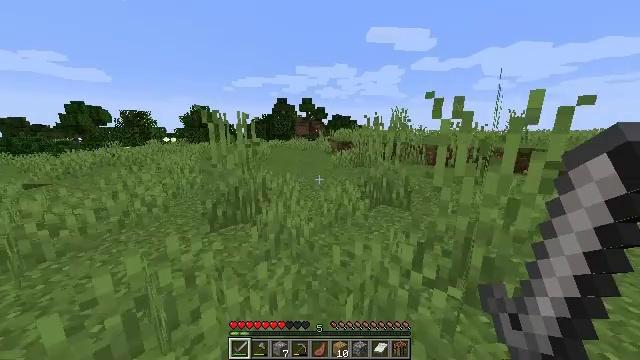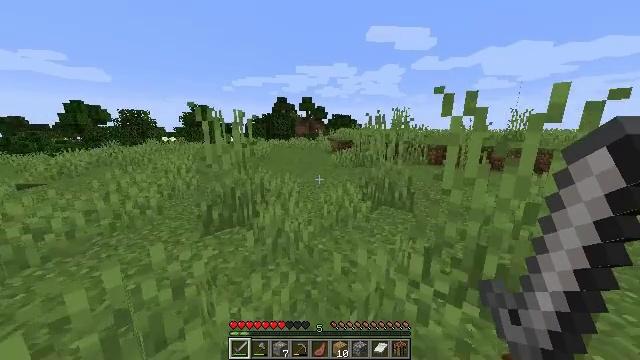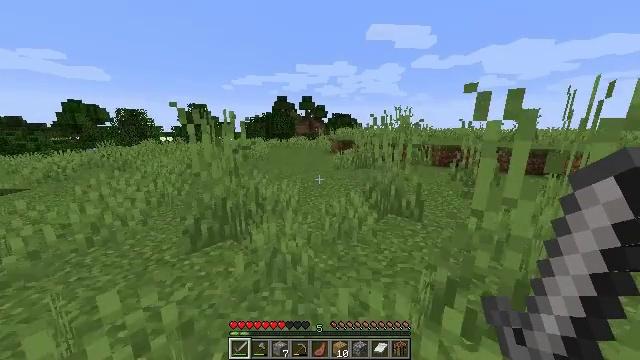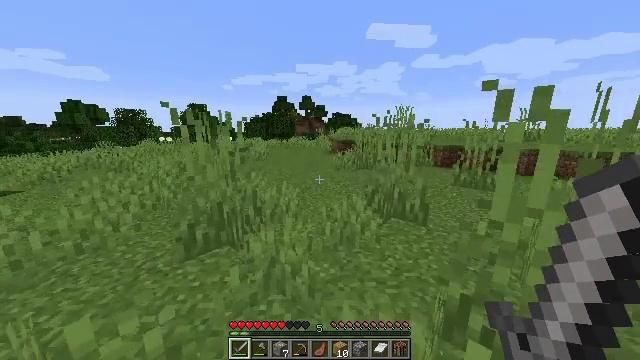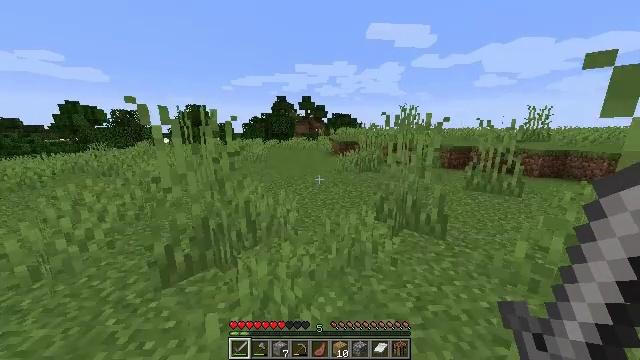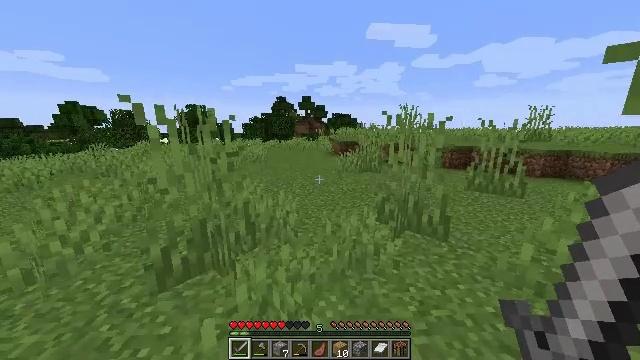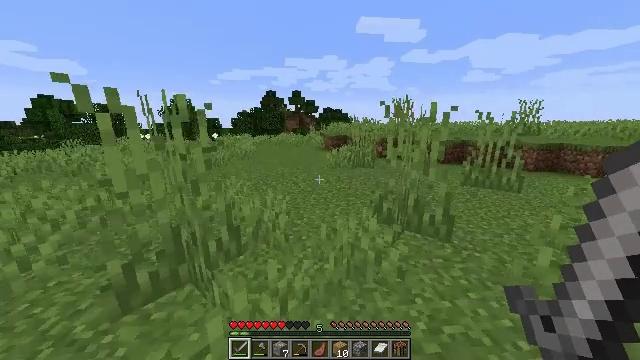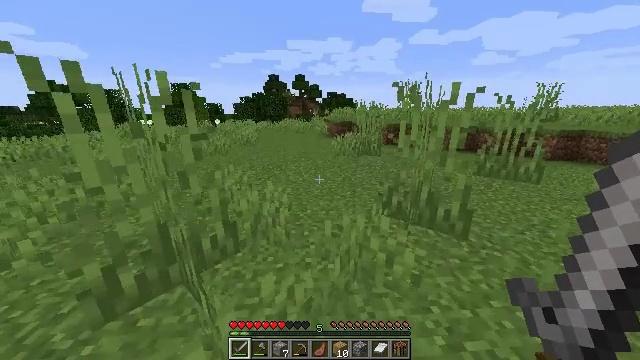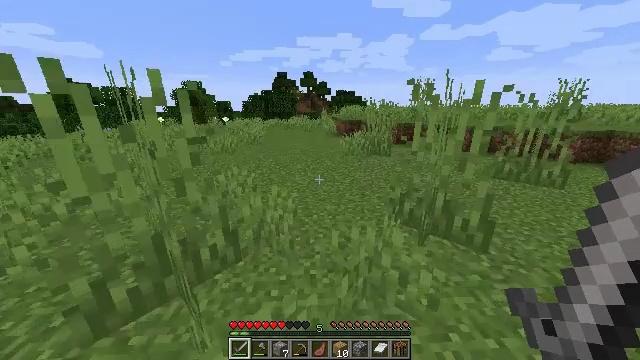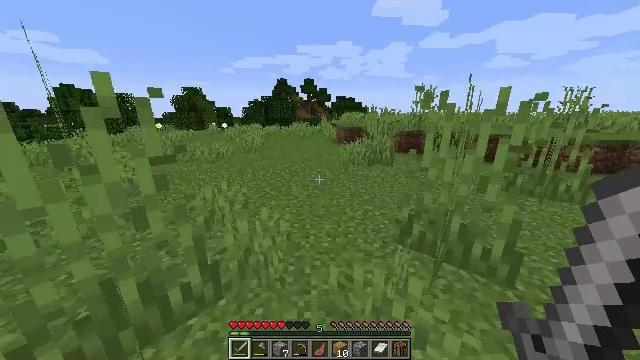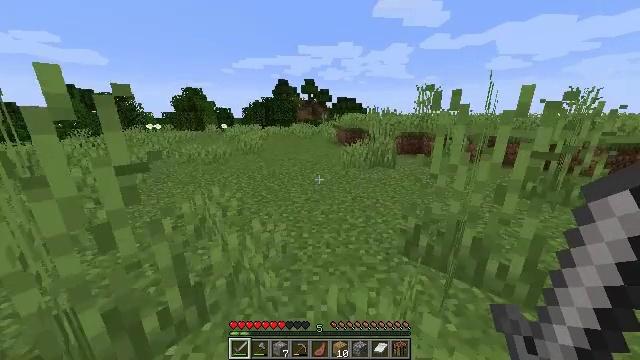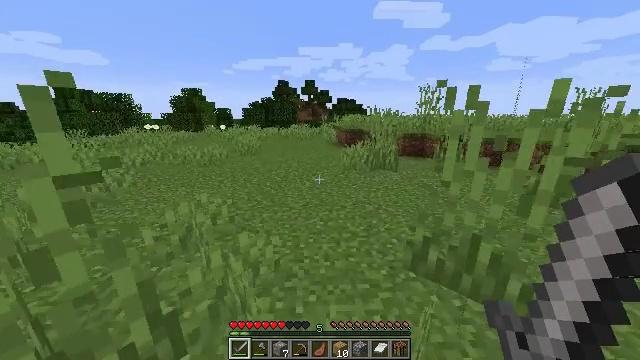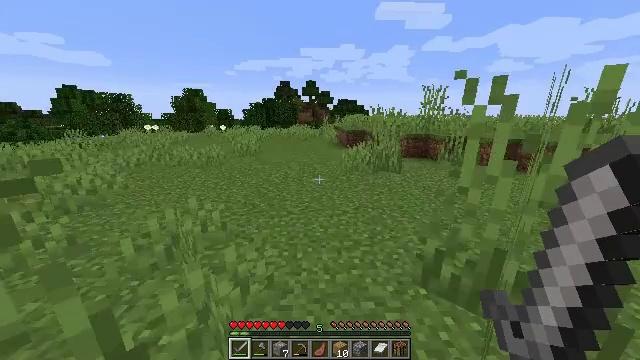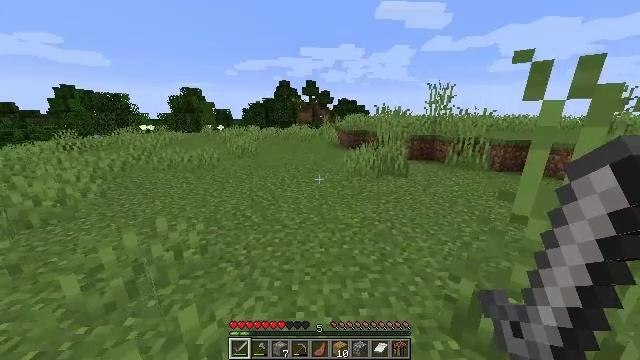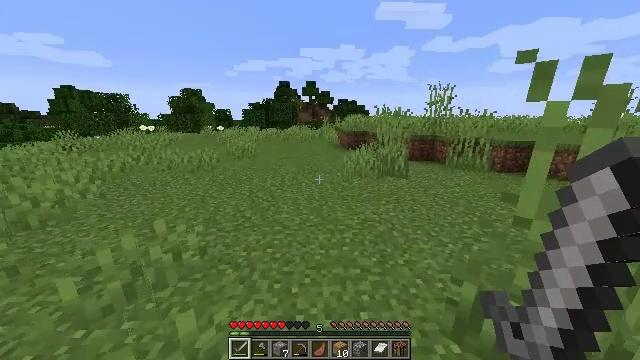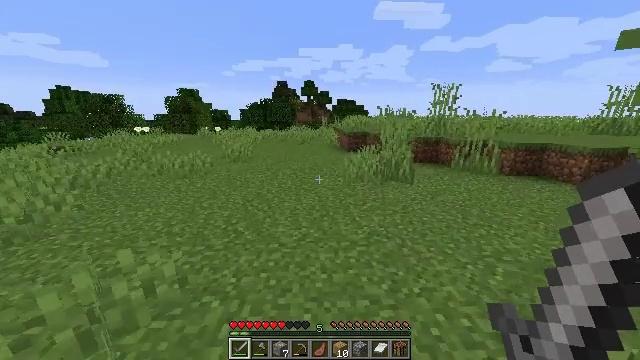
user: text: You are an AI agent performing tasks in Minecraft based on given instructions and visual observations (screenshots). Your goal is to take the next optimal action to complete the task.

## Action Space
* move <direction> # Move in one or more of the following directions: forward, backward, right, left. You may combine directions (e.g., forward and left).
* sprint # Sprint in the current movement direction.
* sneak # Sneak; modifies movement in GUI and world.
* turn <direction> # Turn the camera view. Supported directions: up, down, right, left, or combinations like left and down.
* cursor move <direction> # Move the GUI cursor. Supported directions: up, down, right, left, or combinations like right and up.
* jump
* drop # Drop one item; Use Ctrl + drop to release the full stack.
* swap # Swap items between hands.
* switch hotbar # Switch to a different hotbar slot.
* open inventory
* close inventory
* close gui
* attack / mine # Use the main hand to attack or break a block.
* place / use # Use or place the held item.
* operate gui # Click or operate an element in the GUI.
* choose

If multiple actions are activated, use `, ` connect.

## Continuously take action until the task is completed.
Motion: motion action
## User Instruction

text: Gather the rose bush by attacking it.
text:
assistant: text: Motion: move forward, sprint
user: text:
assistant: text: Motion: move forward, sprint
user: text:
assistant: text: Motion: move forward, sprint
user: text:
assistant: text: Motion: move forward, sprint
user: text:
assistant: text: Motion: move forward, sprint
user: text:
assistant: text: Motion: move forward, sprint, turn right and down
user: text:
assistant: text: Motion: move forward, sprint, turn left and down
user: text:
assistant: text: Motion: move forward, sprint, turn left
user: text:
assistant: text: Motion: move forward, sprint, turn up
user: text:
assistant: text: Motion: move forward, sprint
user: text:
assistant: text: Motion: move forward, sprint
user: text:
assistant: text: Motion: move forward, sprint
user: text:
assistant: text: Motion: move forward, sprint
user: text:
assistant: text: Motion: move forward, sprint
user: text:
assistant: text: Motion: move forward, sprint
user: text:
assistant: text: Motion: move forward, sprint
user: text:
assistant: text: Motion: move forward, sprint
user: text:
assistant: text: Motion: move forward, sprint
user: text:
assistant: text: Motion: move forward, sprint
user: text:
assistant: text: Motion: move forward, sprint
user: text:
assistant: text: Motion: move forward, sprint
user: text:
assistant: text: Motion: move forward, sprint
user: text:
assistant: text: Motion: move forward, sprint
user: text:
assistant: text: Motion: move forward, sprint
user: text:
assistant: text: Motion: move forward, sprint
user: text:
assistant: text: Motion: move forward, sprint
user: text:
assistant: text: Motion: move forward, sprint, turn left and up
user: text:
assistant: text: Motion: move forward, sprint
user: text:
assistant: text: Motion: move forward, sprint
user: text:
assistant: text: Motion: move forward, sprint